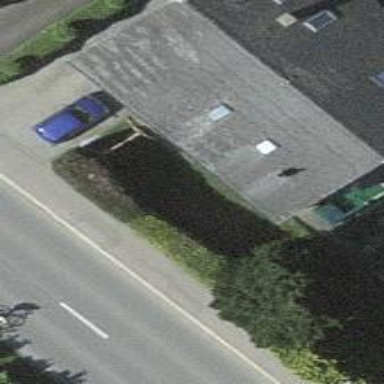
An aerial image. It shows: Residential building.